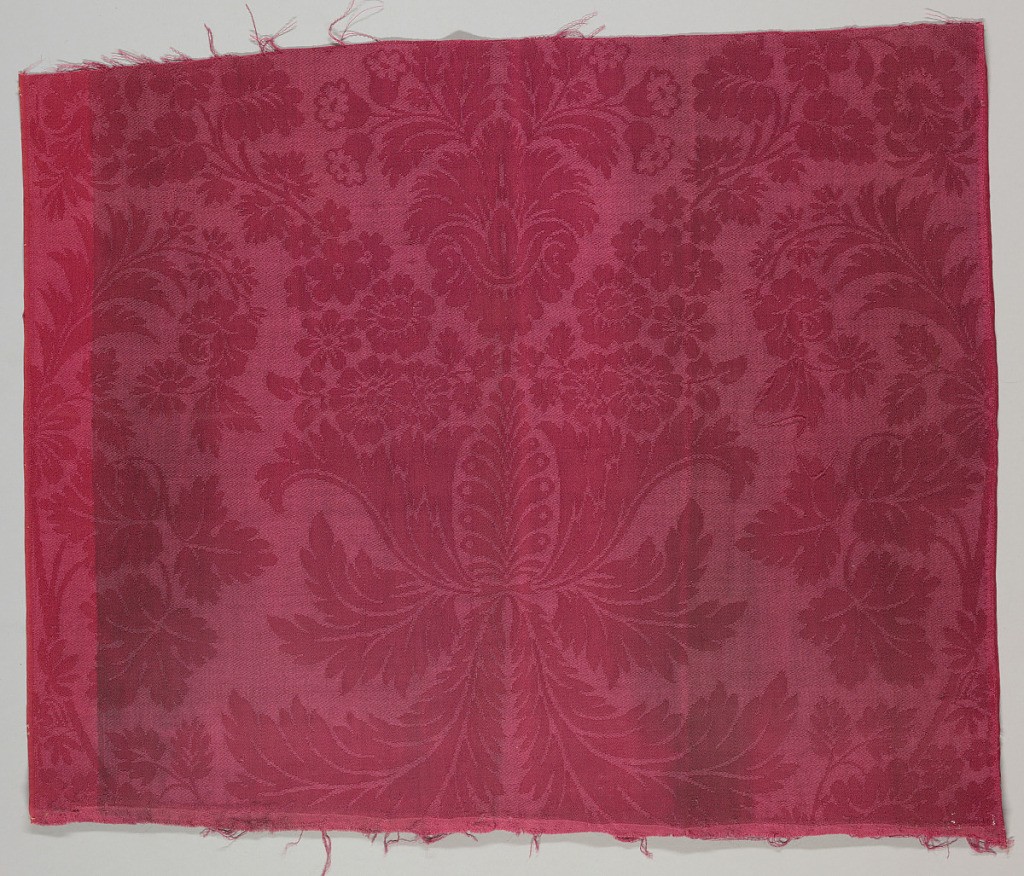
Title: Textile
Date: late 18th–mid-19th century
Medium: wool Technique: damask of alternating weft-faced 6&1 satin and warp-faced 4&1 satin
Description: Red damask in a large scale floral design with a central motif of leaves flanked by branches and flowers. Two selvedges present.